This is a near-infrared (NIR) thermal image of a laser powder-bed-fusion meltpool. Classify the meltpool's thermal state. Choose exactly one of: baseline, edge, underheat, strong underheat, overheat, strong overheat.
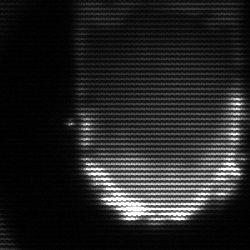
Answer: baseline